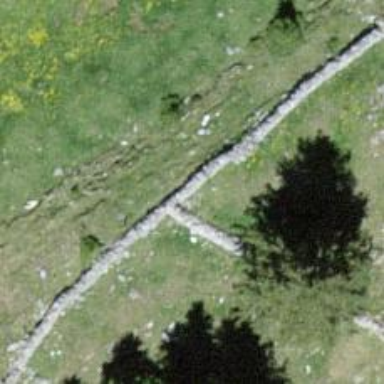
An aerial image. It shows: Wall barrier.